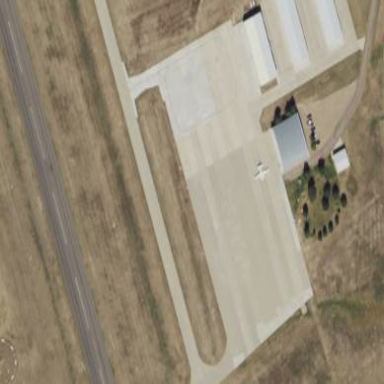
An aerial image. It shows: Concrete apron at the airport.